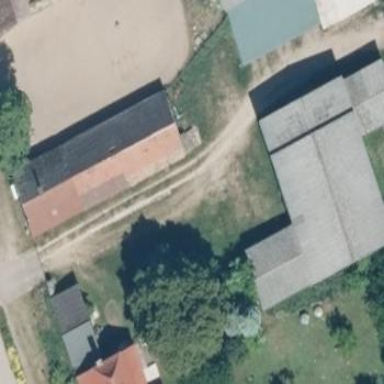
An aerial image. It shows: Farm auxiliary building with gabled roof.